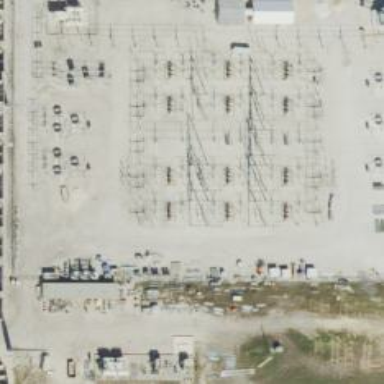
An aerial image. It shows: Switch for power supply.